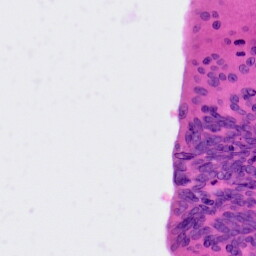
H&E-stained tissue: Colon